Question: I am having an issue with images displaying as buttons (with the title text as the text of the button) in the iPhone 5 browser. I have tried GIF, PNG and JPG file types.. all with the same effect. It is not happening with all images... but one consistence appear to be
Any advise?
Code example:
'''
<a href="/index.php?main_page=checkout_shipping">
<img width="159" height="27" title=" Proceed to Checkout " alt="Proceed to Checkout" src="includes/templates/template_default/buttons/english/button_checkout.jpg">
</a>
'''
Screenshot:

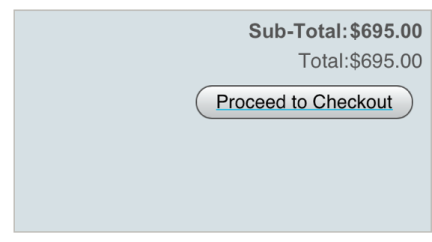
Answer: It seems that the UIWebView is considering your 'alt' as the data, so, dispaying a text instead of the image. Verify if your image really exists in that folder or, try removing the 'alt' from the 'a href' tag o see what happens.